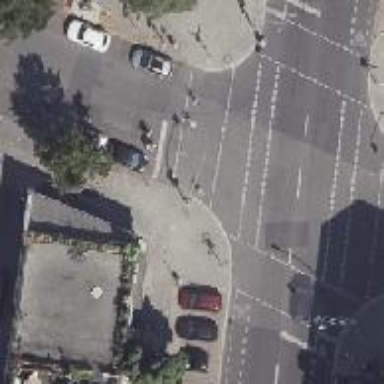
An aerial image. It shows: Footway with traffic signals at crossing.